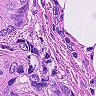
Metastatic tissue present: yes